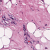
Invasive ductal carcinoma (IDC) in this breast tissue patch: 0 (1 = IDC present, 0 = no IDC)